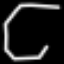
Label: octagon